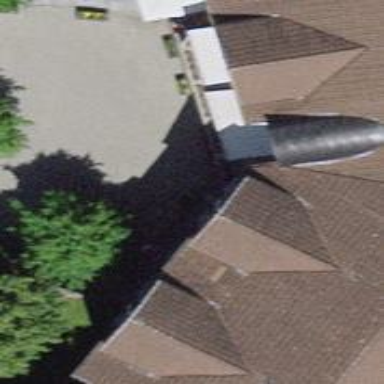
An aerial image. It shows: Nursing home.